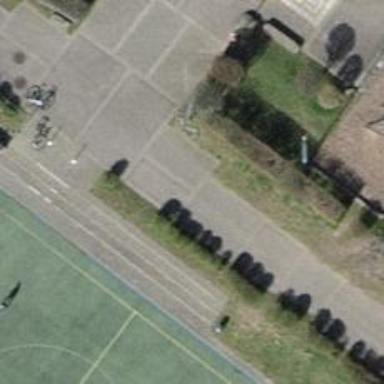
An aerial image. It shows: Paved footway.